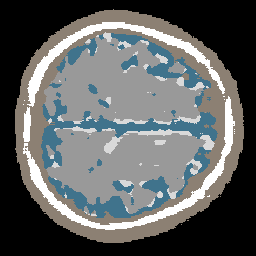
Label: no_lesion